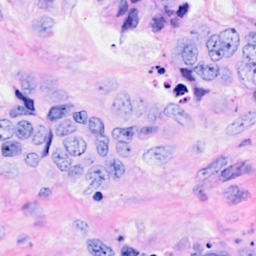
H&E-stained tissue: Breast